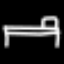
Label: bed